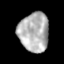
Tissue: skin
Cell type: Epithelial cells
Senescence score: 0.1981
Nuclear area (px): 1150
Mean DAPI intensity: 178.569